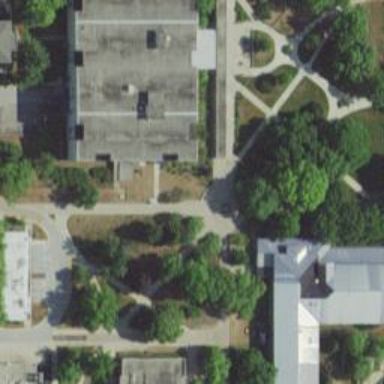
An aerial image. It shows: Library building.